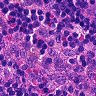
Metastatic tissue present: no